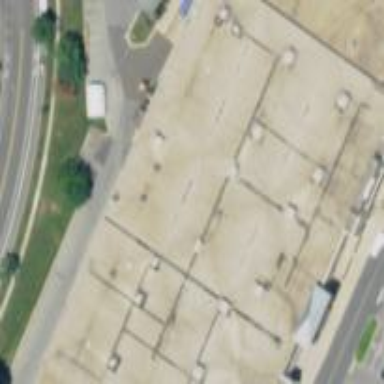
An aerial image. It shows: Retail building.